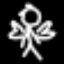
Label: angel